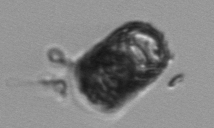
Label: Paralia_sulcata